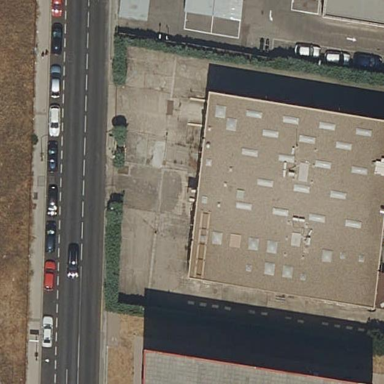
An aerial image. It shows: Building.